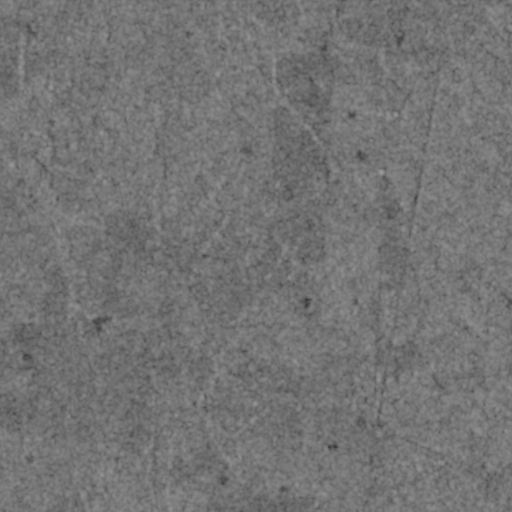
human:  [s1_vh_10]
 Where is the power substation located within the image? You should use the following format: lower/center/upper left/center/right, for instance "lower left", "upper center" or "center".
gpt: The power substation is located in the lower right of the image.
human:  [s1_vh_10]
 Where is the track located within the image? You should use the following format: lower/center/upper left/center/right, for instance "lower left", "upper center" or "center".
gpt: There is no track in the image.

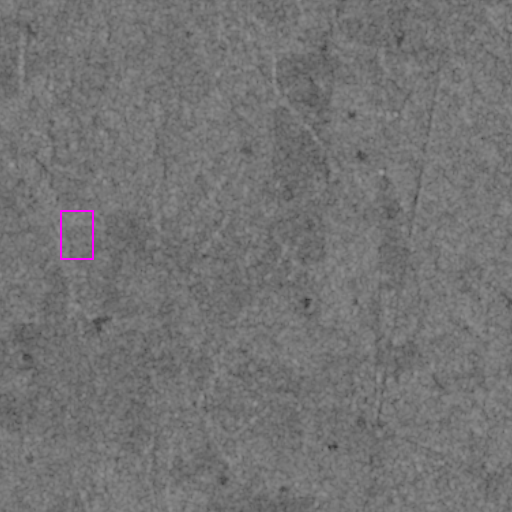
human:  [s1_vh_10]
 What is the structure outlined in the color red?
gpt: There is no red outline.
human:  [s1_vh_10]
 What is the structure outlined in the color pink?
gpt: There is no structure outlined in pink.